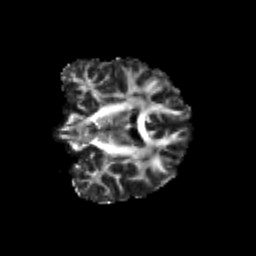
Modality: FA
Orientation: coronal
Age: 21
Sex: male
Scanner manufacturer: siemens
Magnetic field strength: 3 T
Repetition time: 3.5 s
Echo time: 0.113 s